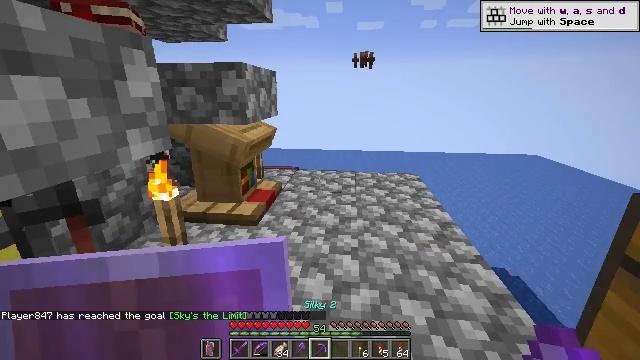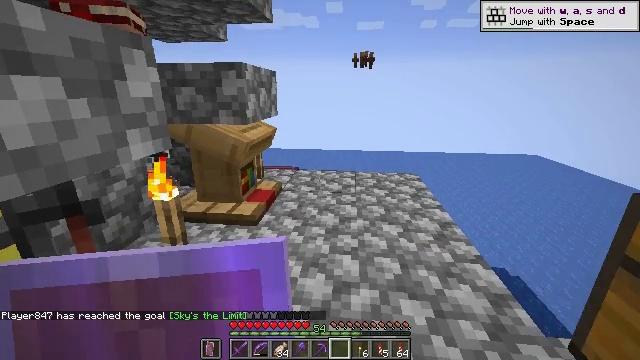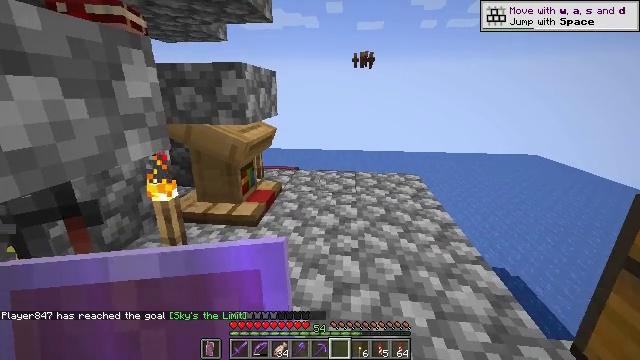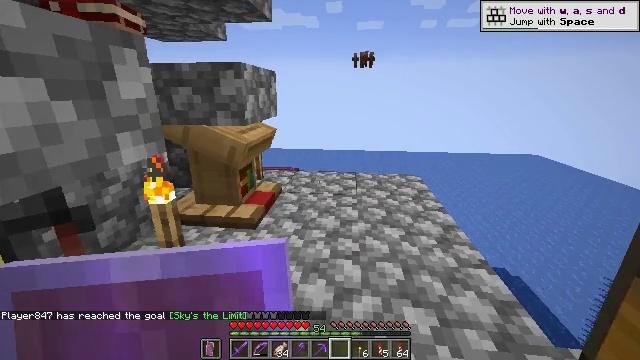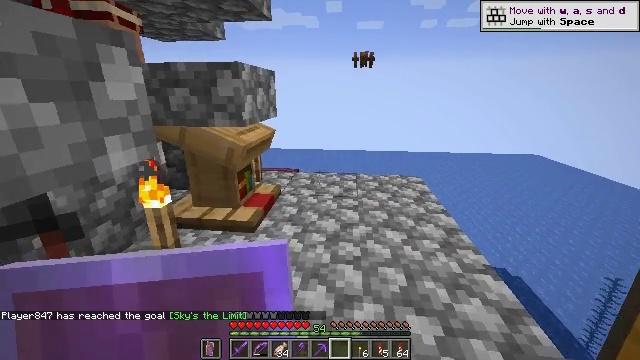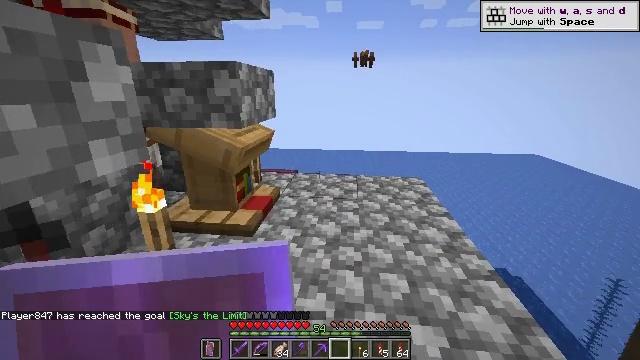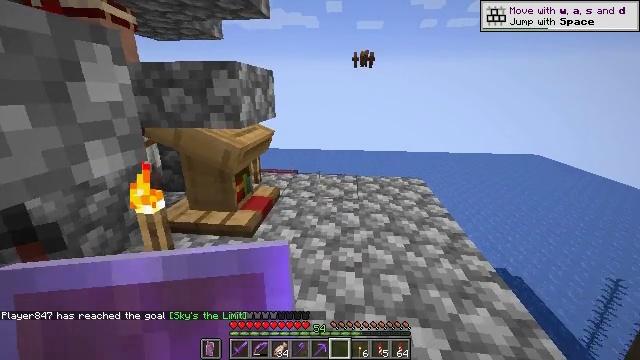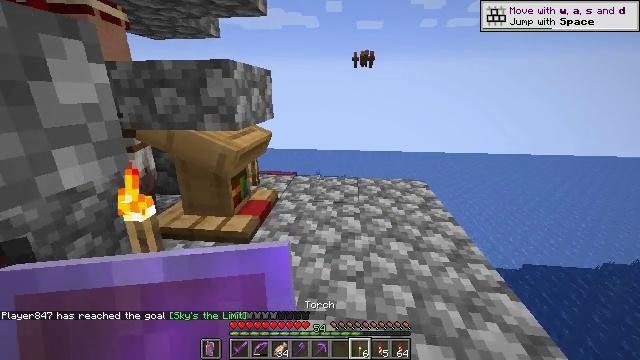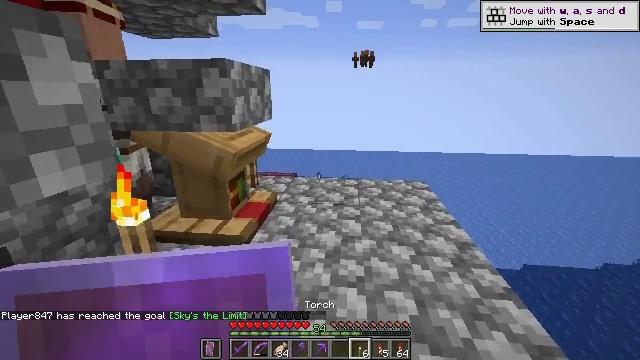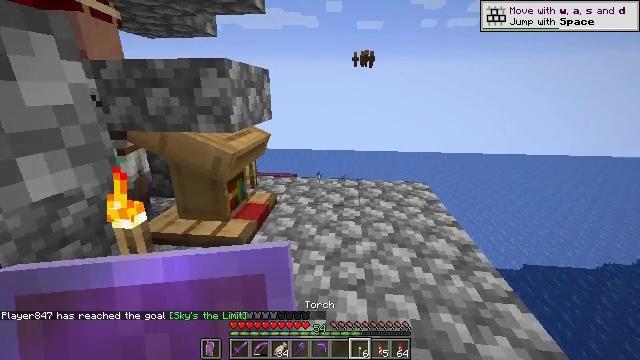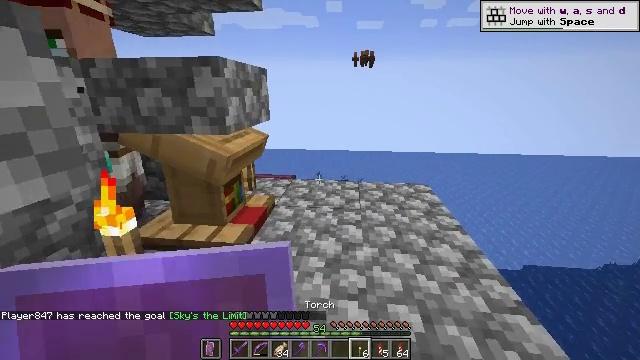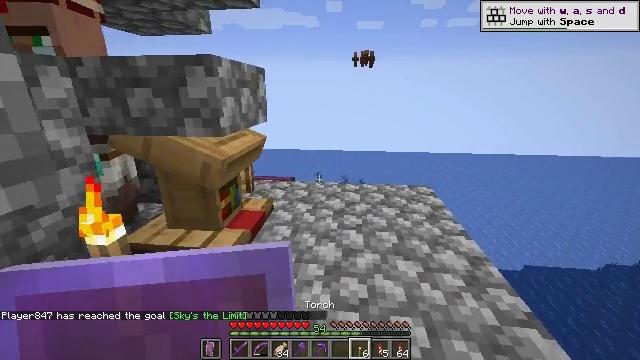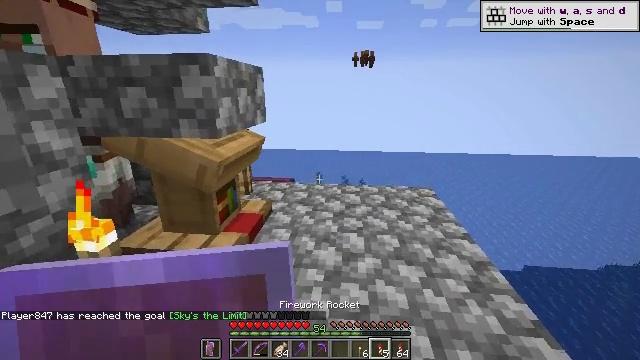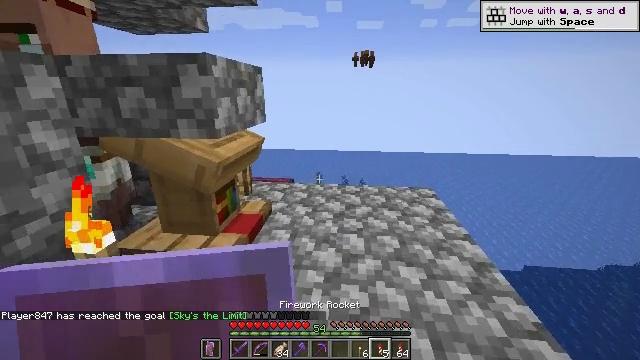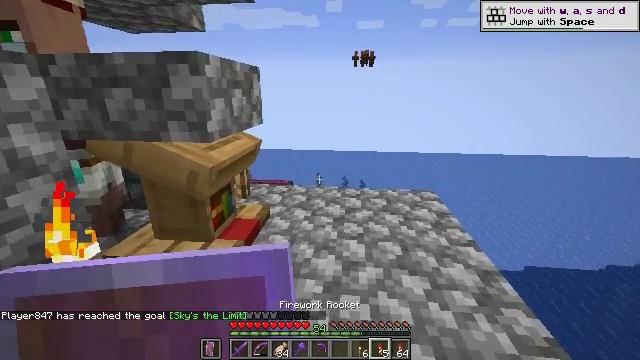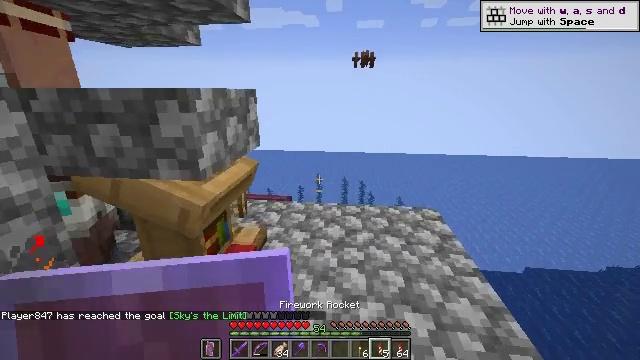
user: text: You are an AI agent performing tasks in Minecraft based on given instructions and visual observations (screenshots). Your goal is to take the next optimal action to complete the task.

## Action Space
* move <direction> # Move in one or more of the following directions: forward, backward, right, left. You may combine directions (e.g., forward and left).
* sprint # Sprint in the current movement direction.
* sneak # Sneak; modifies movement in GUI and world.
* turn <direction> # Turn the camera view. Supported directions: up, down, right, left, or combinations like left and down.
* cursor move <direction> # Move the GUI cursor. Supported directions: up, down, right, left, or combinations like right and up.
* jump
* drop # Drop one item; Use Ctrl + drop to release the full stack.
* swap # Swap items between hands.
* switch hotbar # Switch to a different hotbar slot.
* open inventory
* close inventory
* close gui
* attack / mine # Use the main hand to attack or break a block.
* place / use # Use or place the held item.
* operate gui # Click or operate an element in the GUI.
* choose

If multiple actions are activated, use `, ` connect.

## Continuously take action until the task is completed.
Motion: motion action
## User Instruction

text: Drop a tropical fish.
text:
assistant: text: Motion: sneak
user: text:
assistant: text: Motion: move forward, sneak
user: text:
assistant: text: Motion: move forward, sneak
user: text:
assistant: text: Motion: move forward, sneak
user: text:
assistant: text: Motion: move forward, sneak
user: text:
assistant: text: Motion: move forward, sneak
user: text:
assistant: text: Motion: move forward, sneak
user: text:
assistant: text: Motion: move forward, sneak
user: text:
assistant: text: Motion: move forward, sneak
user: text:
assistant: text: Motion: move forward, sneak
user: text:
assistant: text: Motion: move forward, sneak
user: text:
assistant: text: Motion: move forward, sneak
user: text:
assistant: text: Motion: move forward, sneak
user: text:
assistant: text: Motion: move forward
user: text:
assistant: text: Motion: move forward
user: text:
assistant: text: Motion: move forward
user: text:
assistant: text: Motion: move forward
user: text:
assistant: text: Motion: move forward
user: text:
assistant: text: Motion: move forward
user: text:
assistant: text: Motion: move forward
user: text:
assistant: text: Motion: no_op
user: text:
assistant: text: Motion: no_op
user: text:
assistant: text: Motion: no_op
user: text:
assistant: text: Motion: no_op
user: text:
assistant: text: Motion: no_op
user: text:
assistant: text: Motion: no_op
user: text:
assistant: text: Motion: no_op
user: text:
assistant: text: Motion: move back
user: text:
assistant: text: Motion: move back
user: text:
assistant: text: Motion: no_op